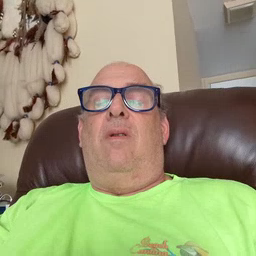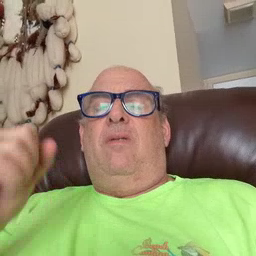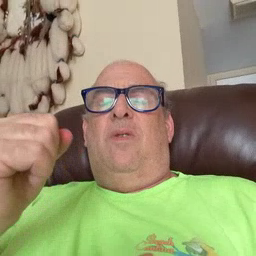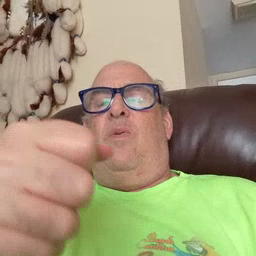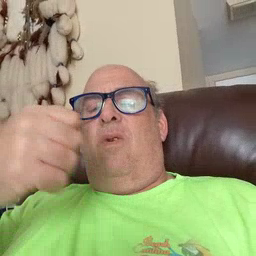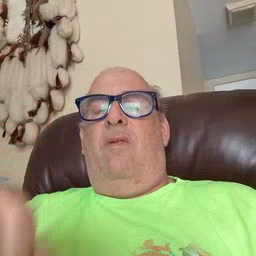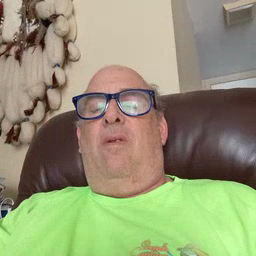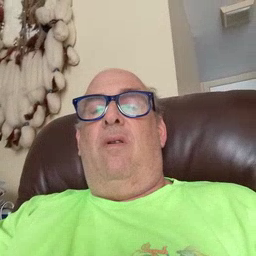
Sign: refrigerator